Question: I am new to Visual C++ (I have programmed in the past in C not C++). I started creating some basic applications, with windows and controls and other things like those. When ran one of my apps dialog, see how it looks (don't look at the text in it, it just some text):

My problem is that any component I make, it looks like Windows 2000's ones. How can I get the Windows 7 Styles?
BTW. As I am new, I would be grateful if somebody will give me tips about good resources to learn from. :)
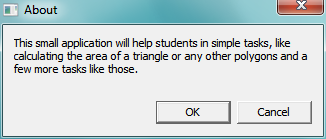
Answer: the compiler doesn't matter much but you need
- an that specifies use of version 6 (or better) of the common controls- if you want to support Windows XP, a call to 'InitCommonControls' (if I recall the name correctly, check it)
The complete manifest you need is
'''
<?xml version="1.0" encoding="UTF-8" standalone="yes"?>
<assembly xmlns="urn:schemas-microsoft-com:asm.v1" manifestVersion="1.0">
<assemblyIdentity
version="1.0.0.0"
processorArchitecture="*"
name="CompanyName.ProductName.YourApplication"
type="win32"
/>
<description>Your application description here.</description>
<dependency>
<dependentAssembly>
<assemblyIdentity
type="win32"
name="Microsoft.Windows.Common-Controls"
version="6.0.0.0"
processorArchitecture="*"
publicKeyToken="6595b64144ccf1df"
language="*"
/>
</dependentAssembly>
</dependency>
</assembly>
'''
Store that as an UTF-8 file if you include national characters.
For Visual Studio you only need the part about the common controls,
'''
<?xml version="1.0" encoding="UTF-8" standalone="yes"?>
<assembly xmlns="urn:schemas-microsoft-com:asm.v1" manifestVersion="1.0">
<dependency>
<dependentAssembly>
<assemblyIdentity
type="win32"
name="Microsoft.Windows.Common-Controls"
version="6.0.0.0"
processorArchitecture="*"
publicKeyToken="6595b64144ccf1df"
language="*"
/>
</dependentAssembly>
</dependency>
</assembly>
'''
And specify this as an additional manifest in the project settings.
---
A good resource to start Windows API level programming is my <URL>.
The best for that, which you will eventually need, is Petzold's "Programming Windows". In one of the editions before the (book's) transition to C#/.NET.